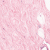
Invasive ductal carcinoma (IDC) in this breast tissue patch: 0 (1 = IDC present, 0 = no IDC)